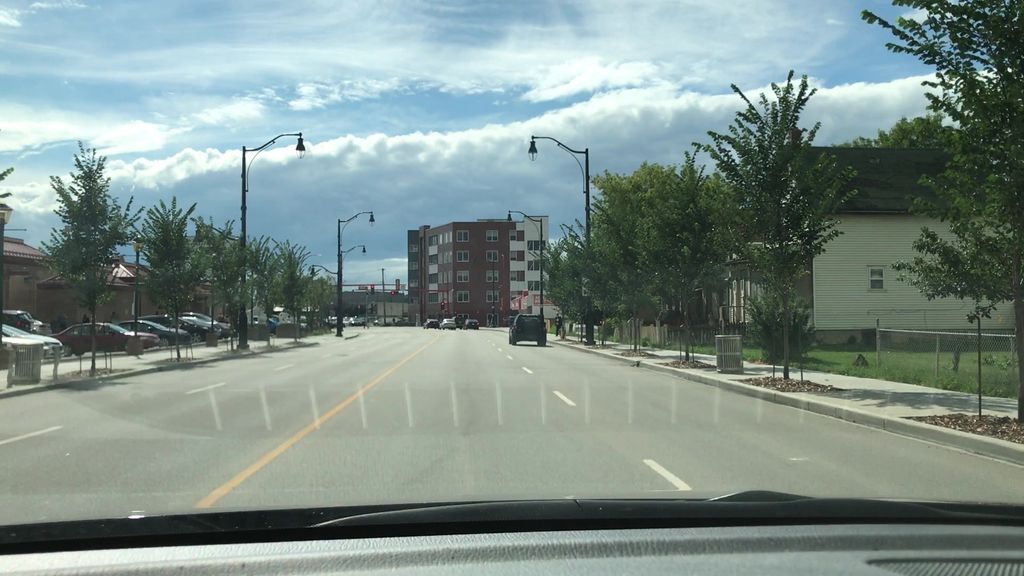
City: edmonton